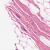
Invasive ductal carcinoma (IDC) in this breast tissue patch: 0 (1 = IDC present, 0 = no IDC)